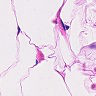
Metastatic tissue present: no